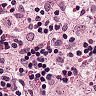
Metastatic tissue present: no